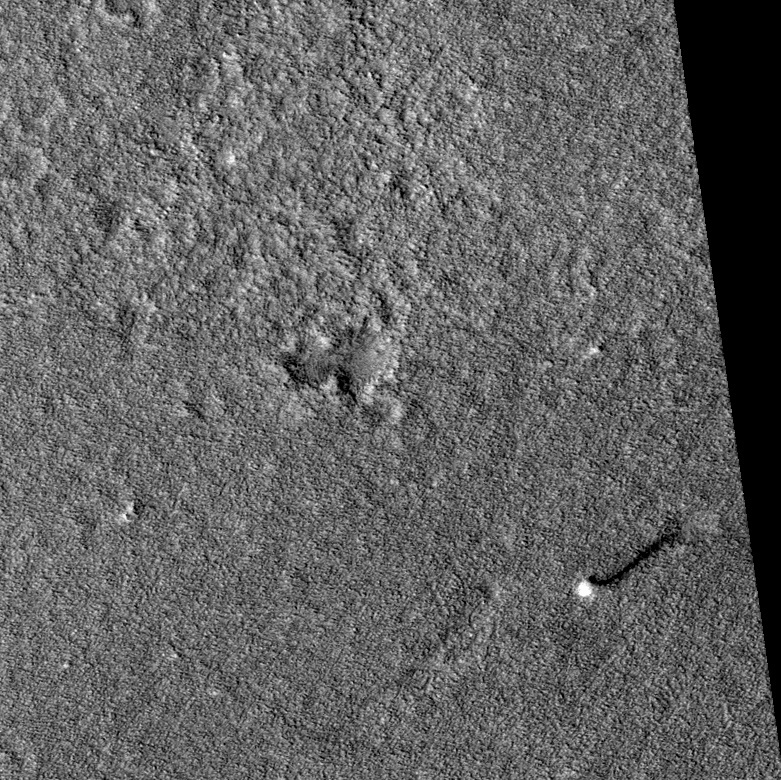
Label: dustdevil